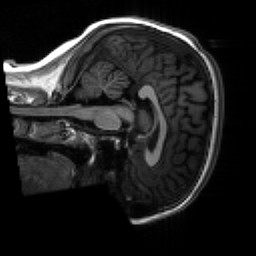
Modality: T1w
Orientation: sagittal
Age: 19
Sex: female
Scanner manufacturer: siemens
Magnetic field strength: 3 T
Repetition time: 2.3 s
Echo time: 0.00266 s